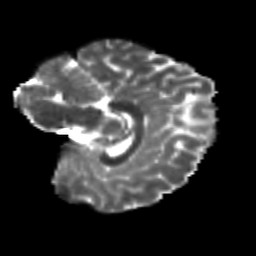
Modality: T2w
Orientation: sagittal
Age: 12
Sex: male
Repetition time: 9.512 s
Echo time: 0.089 s